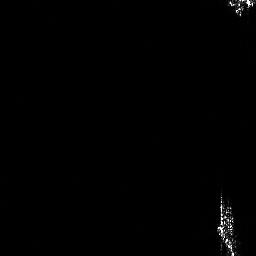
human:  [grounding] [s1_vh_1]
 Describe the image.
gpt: In the satellite image, there is  <ref>1 medium ship </ref> <box>[[83, 73, 92, 99, 0]]</box> located at bottom right.